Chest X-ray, PA view. Patient: 50 years old, sex M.
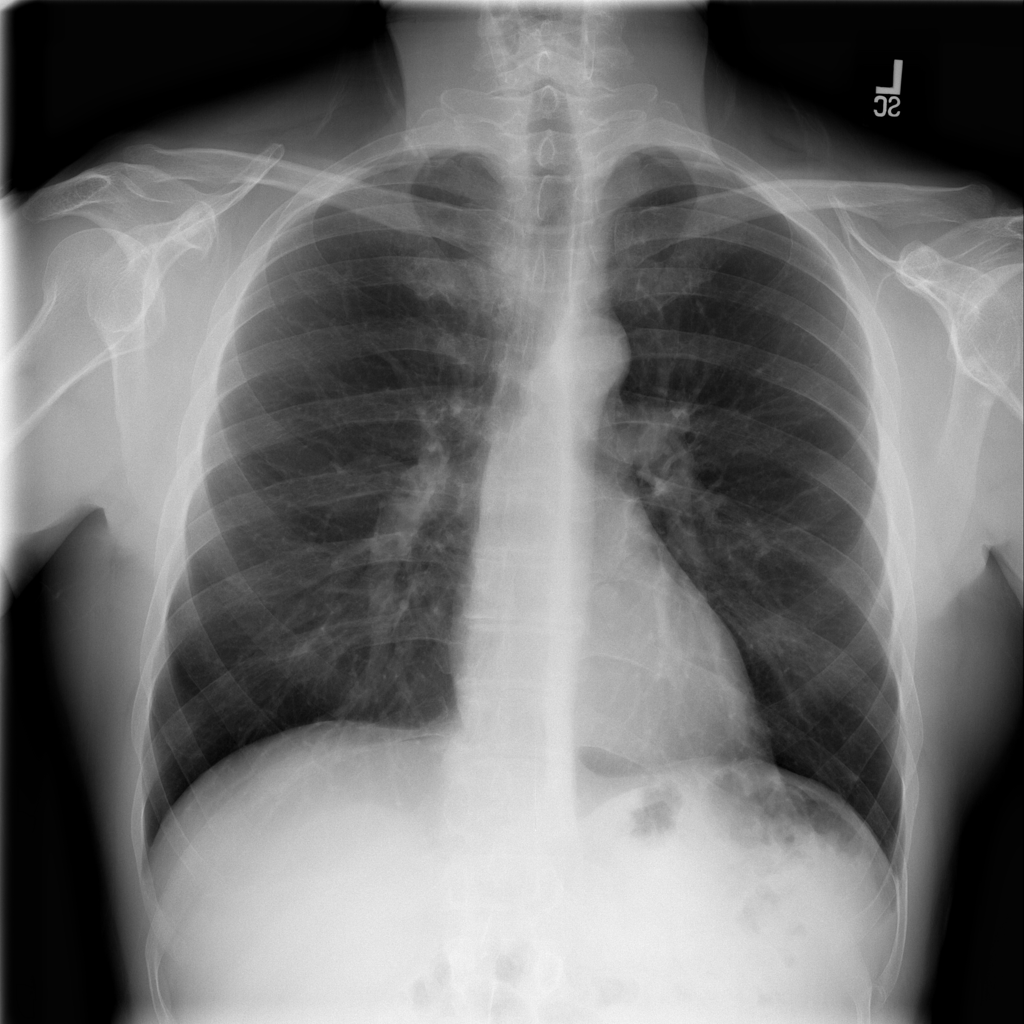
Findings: No Finding